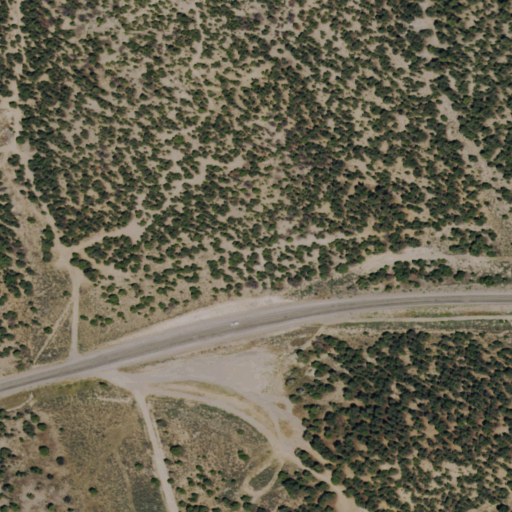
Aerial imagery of gap in Nevada named Connors Pass containing evergreen forest, shrub, low intensity development, open development, mixed forest, and medium intensity development